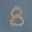
Label: 8